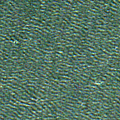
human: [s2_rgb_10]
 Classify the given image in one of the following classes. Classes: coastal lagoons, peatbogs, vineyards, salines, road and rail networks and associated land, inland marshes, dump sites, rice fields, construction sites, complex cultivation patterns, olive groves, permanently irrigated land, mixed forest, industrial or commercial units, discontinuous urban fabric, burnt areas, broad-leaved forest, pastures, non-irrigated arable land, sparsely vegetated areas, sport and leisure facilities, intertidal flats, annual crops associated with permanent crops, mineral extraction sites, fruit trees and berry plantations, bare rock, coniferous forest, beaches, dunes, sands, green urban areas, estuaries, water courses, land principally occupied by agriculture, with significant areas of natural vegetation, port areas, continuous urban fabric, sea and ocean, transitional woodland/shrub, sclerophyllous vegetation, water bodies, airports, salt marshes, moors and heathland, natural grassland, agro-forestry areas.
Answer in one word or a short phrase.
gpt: sea and ocean